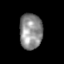
Tissue: skin
Cell type: Epithelial cells
Senescence score: 0.2302
Nuclear area (px): 796
Mean DAPI intensity: 140.979